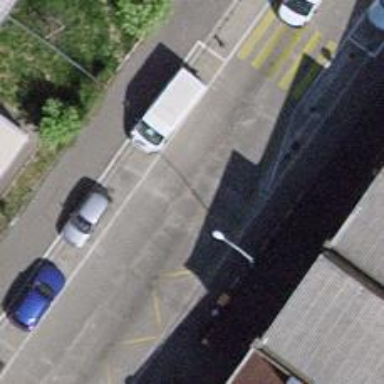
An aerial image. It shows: Public transport stop position.